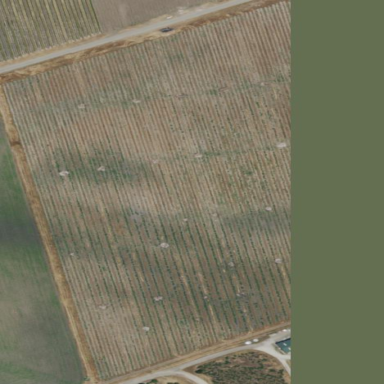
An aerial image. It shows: Vineyard with grape crops.